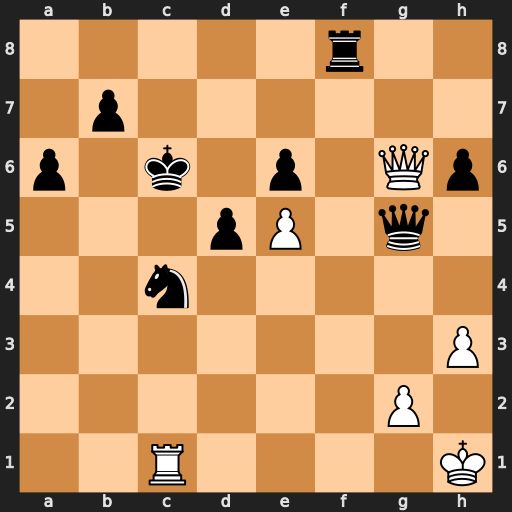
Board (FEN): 5r2/1p6/p1k1p1Qp/3pP1q1/2n5/7P/6P1/2R4K
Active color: w
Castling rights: -
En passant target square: -
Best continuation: Qxe6+ Kc5 Qd6+ Kd4 Rd1+